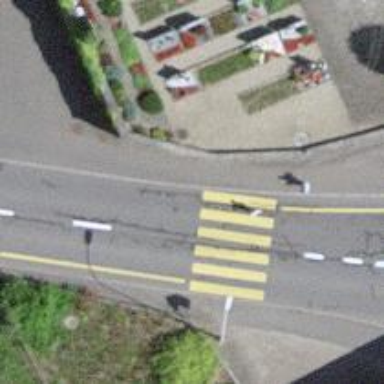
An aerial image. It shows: Zebra crossing on the road.